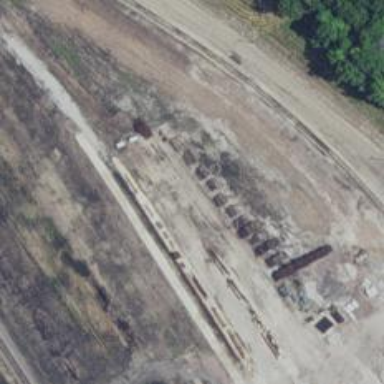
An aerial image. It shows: Abandoned railway.